Field crop: maize
Growth stage: 1
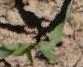
Species: maize